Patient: sex F, age 46
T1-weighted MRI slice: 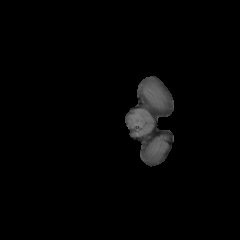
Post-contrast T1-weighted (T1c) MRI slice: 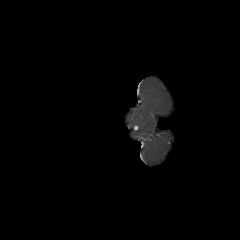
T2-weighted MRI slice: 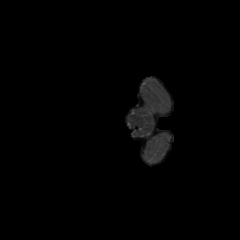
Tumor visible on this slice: no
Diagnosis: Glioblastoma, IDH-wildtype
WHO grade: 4